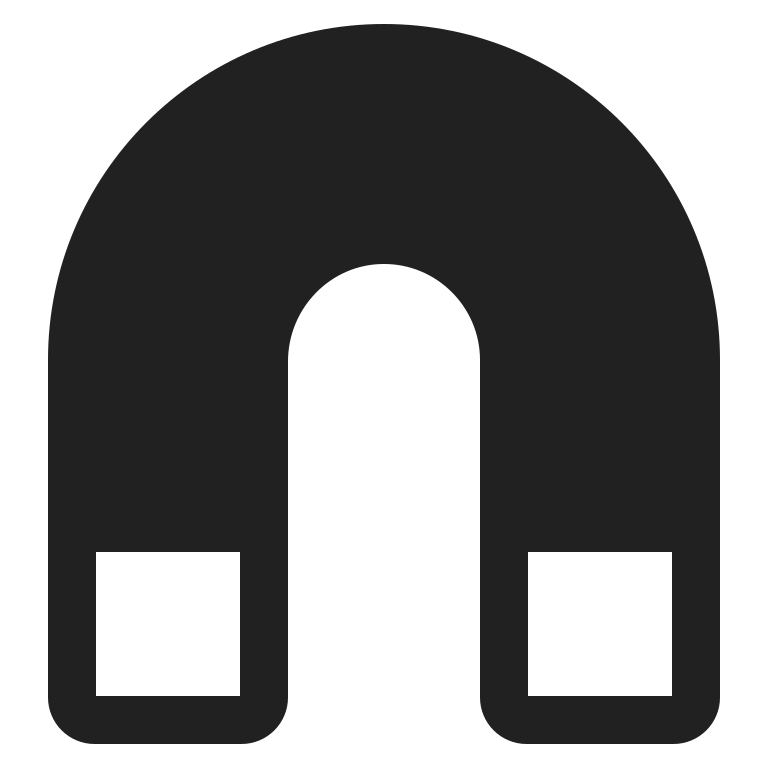
magnet high contrast